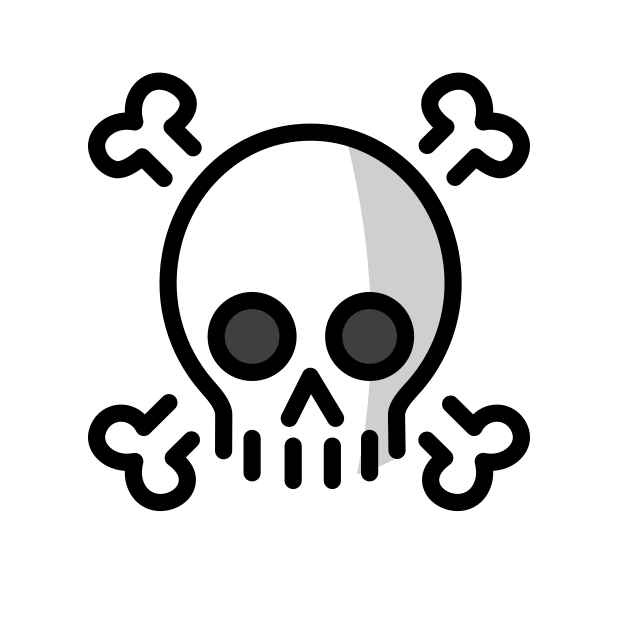
Emoji: ☠
Name: skull and crossbones
Unicode: 0x2620